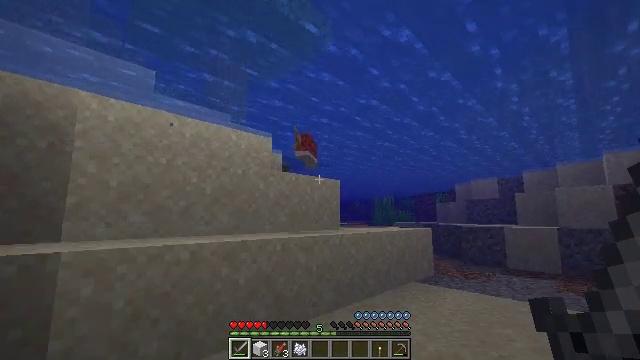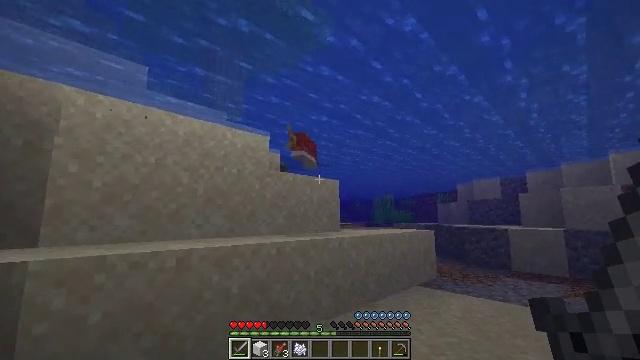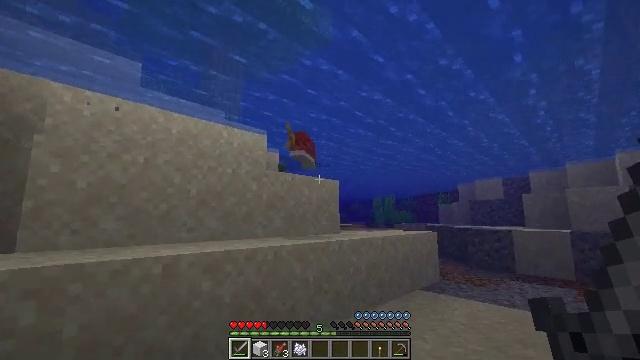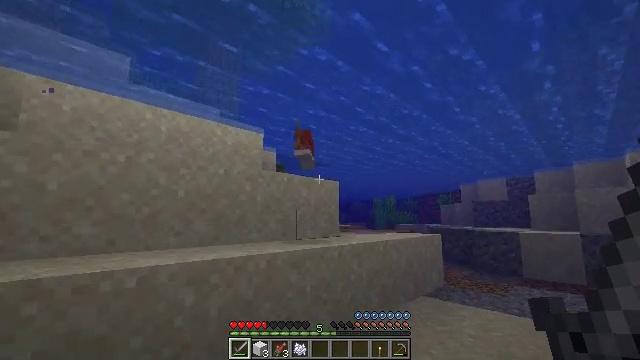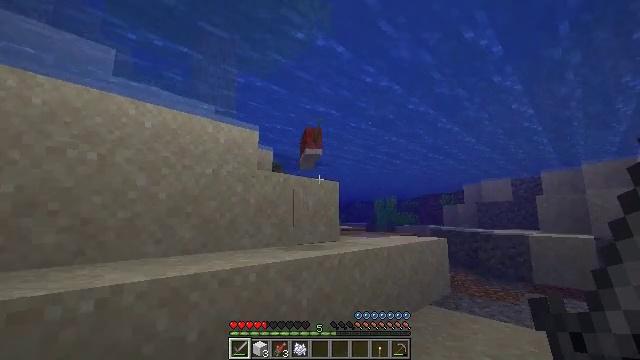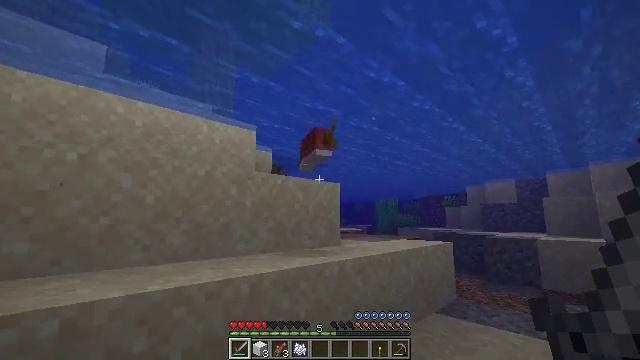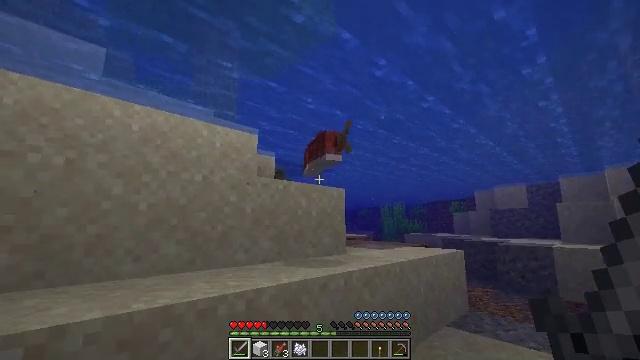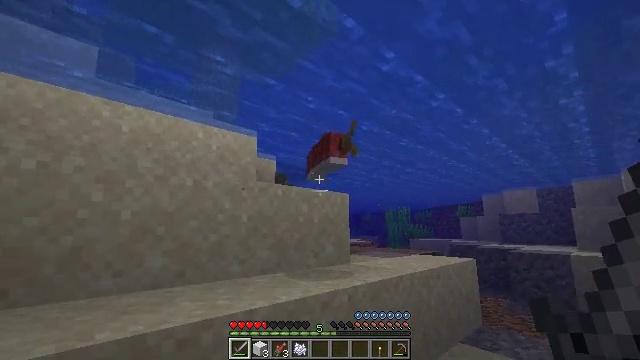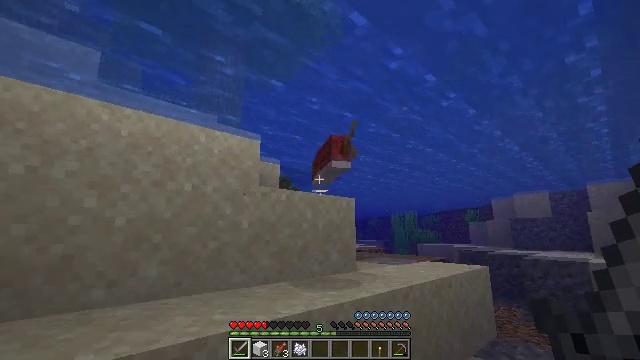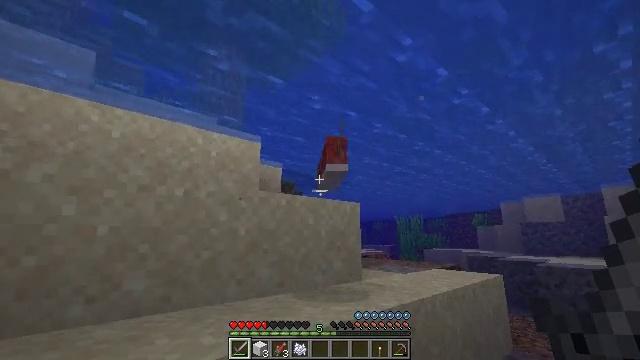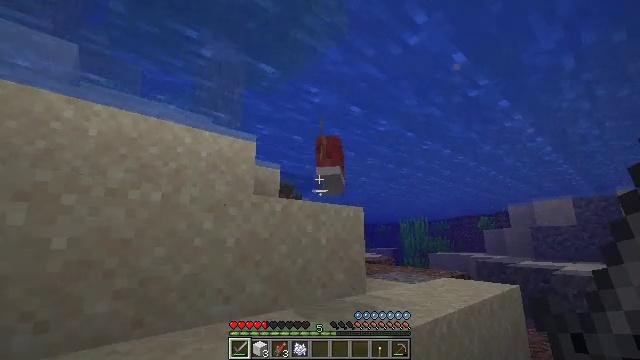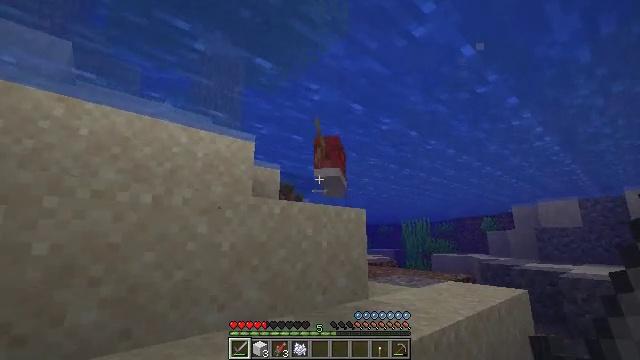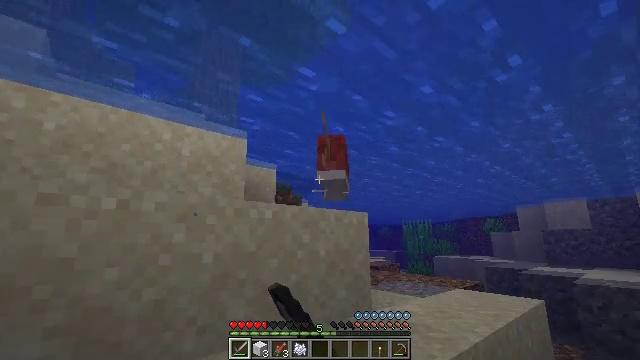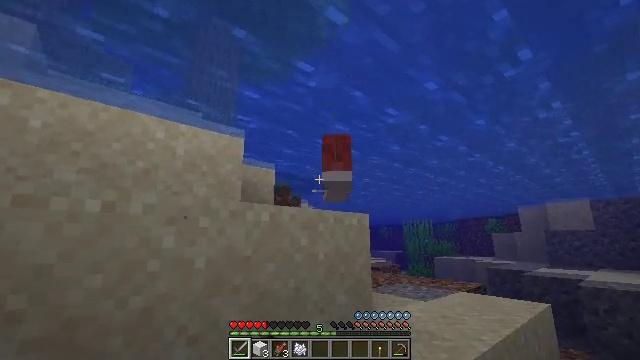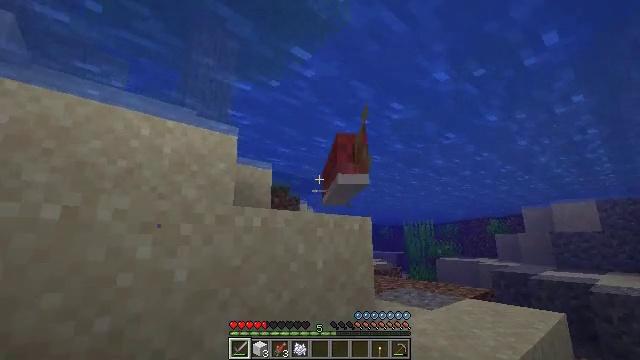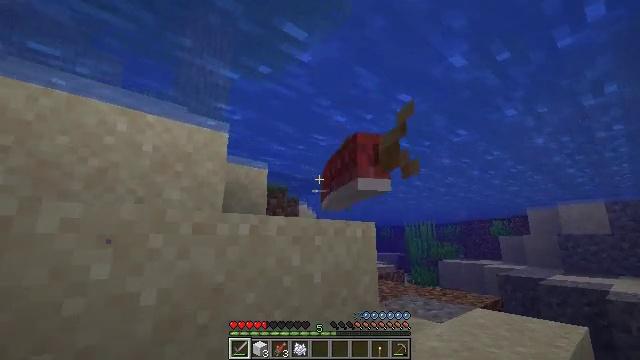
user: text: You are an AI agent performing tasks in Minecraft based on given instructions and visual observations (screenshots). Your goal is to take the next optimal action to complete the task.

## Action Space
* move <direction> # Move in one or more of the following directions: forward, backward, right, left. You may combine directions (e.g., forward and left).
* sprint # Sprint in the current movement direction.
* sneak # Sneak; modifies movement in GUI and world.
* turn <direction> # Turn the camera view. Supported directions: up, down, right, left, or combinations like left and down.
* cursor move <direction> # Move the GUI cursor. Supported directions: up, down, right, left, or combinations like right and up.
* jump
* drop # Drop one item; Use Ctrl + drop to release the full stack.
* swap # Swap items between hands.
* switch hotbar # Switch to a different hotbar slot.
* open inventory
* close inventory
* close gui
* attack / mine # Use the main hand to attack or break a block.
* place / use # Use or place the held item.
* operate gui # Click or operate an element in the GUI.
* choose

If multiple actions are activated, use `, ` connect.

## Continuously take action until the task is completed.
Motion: motion action
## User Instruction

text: Kill the salmon.
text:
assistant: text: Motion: move forward
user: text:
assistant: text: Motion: move forward
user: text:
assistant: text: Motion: move forward
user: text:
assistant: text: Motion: move forward
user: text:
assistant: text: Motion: move forward
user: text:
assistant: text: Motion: move forward, turn left and up
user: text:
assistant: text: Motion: move forward
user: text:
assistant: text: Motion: move forward, turn left
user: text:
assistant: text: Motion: move forward
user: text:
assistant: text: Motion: move forward
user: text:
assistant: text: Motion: move forward, attack / mine
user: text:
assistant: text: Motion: move forward, attack / mine
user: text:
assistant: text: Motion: move forward, attack / mine
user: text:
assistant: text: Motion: move forward
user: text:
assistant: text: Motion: move forward
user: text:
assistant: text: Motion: move forward
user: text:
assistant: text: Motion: move forward, turn down
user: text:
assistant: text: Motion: move forward
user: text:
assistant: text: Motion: move forward
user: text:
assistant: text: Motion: move forward
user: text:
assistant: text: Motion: move forward
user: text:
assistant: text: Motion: move forward
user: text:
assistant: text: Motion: move forward
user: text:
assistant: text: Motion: move forward
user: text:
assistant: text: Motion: move forward
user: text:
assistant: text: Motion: move forward
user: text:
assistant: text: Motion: move forward
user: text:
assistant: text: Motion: move forward
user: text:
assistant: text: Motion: move forward
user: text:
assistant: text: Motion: move forward, turn down